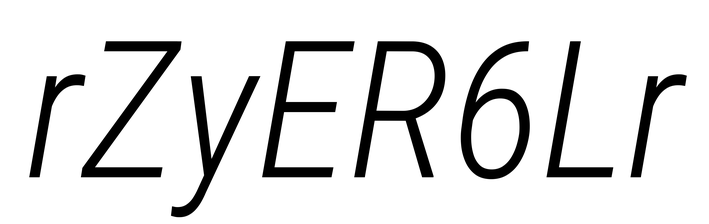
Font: Roboto-Italic_Condensed_Light_Italic